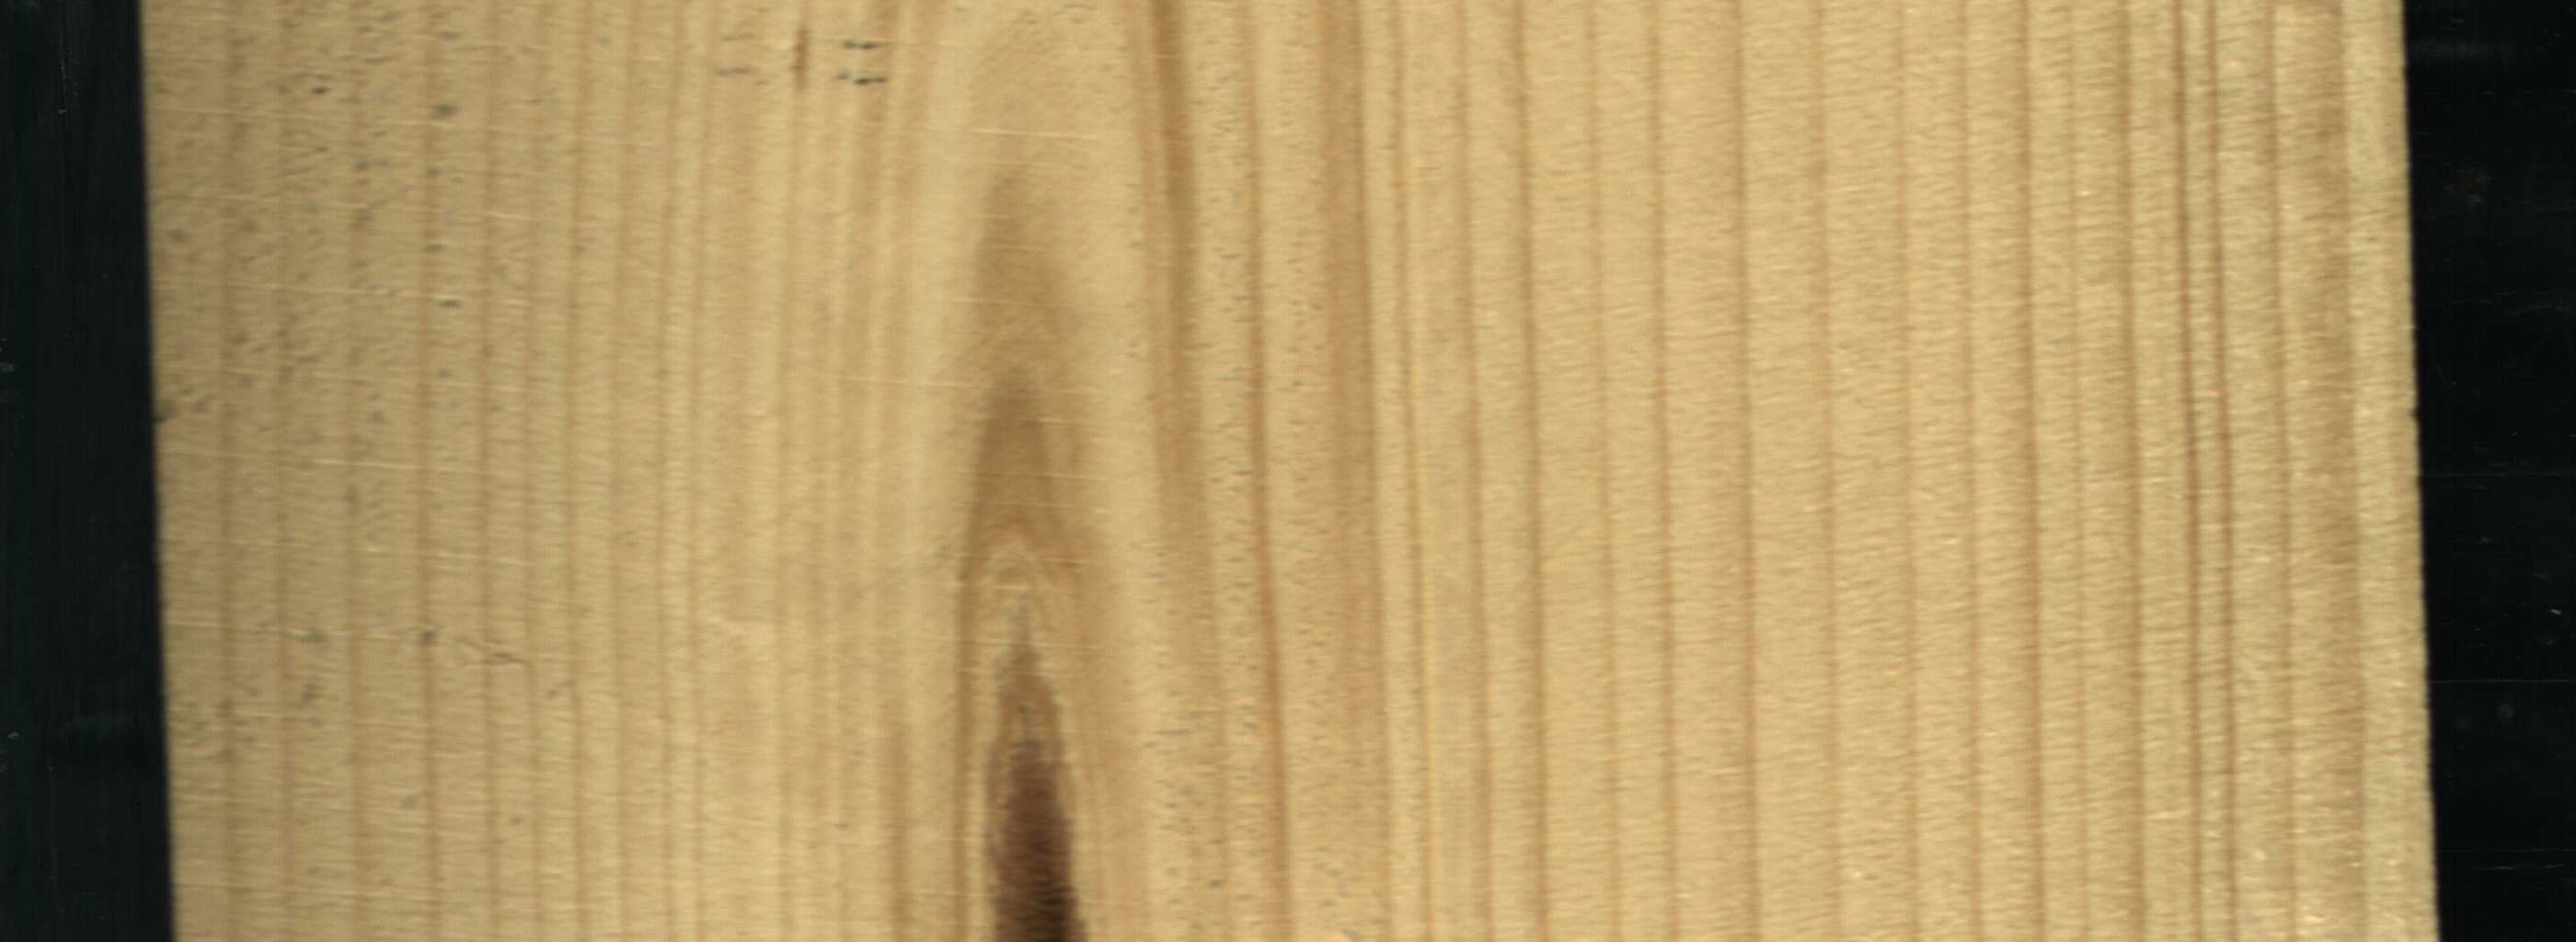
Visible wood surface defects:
Marrow